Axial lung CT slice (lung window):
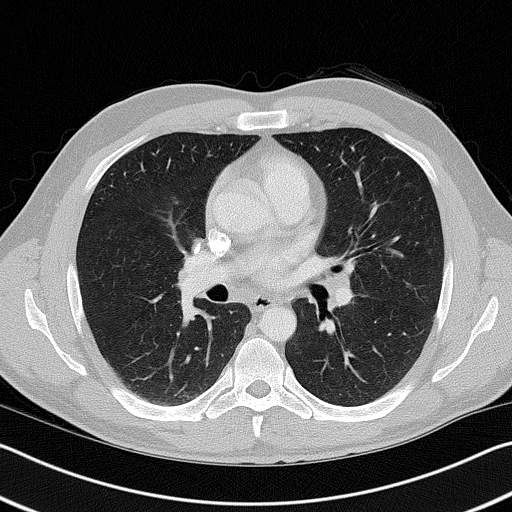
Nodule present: no